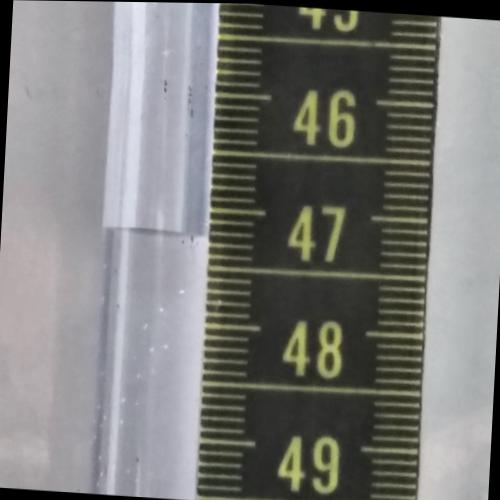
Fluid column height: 47.2 cm